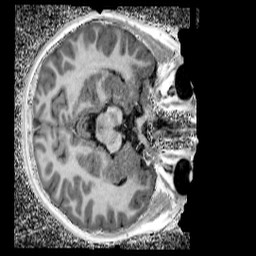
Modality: UNIT1_denoised
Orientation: axial
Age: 9
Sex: male
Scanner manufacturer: siemens
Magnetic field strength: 3 T
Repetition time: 4 s
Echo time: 0.00299 s